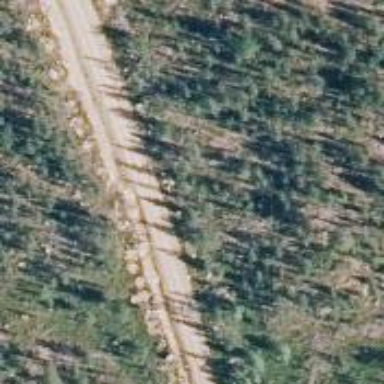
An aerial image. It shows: Track with grade2 tracktype.